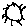
Label: sun